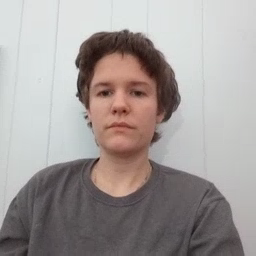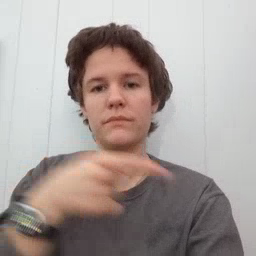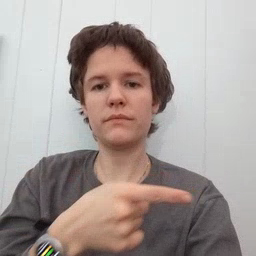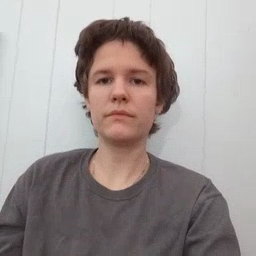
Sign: hesheit